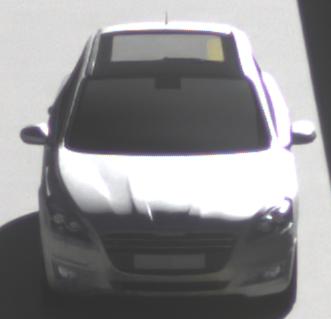
Make: Peugeot
Model: 508 SW 120 VTi
Detailed model: 508 (I) SW
Model produced from: 2011/03
Model produced until: 2014/05
Doors: 5
Color: white
Road condition: dry road
Daytime: morning or afternoon
Contrast: high contrast